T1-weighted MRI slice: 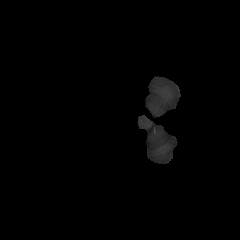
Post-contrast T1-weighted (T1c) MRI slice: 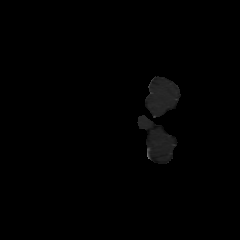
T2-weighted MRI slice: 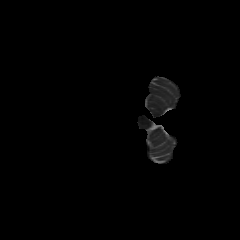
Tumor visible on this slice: no